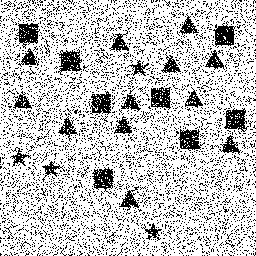
Squares: 8
Triangles: 12
Stars: 4
Total shapes: 24